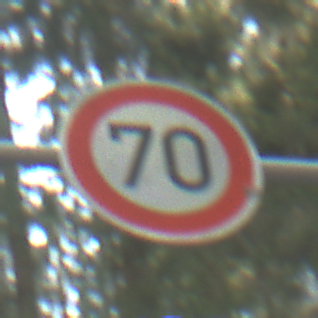
Verkehrszeichen: Geschwindigkeit70
Umgebung: Outdoor, Nature
Tageszeit: MorningAfternoon
Wetter: Clear
Licht: Natural
Jahreszeit: NotSpecified
Kontrast: LowContrast